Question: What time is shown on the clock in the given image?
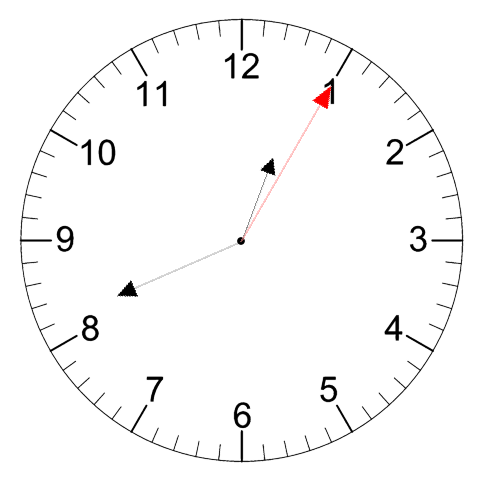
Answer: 12:41:05